Aerial crown-view tile of a tropical tree (Barro Colorado Island, Panama), acquired 20250217:
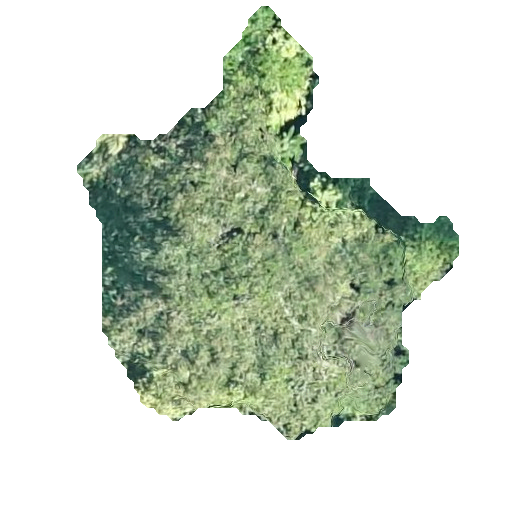
Species: Zanthoxylum ekmanii
GBIF accepted scientific name: Zanthoxylum ekmanii
Crown area: 135.992 m²